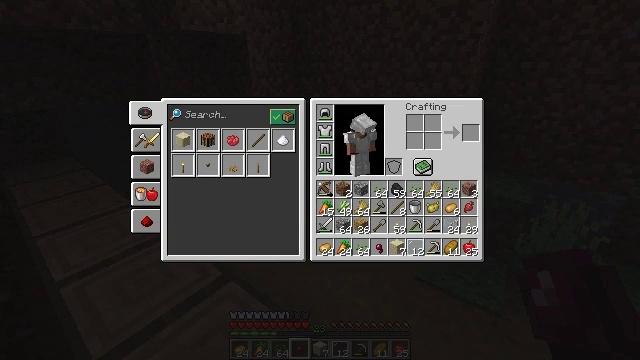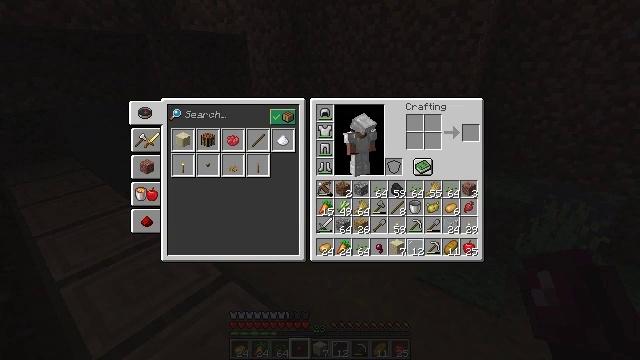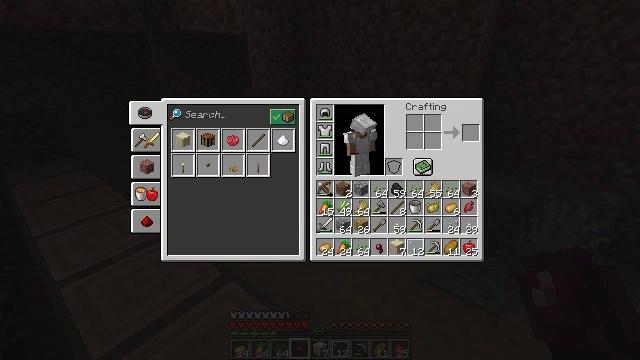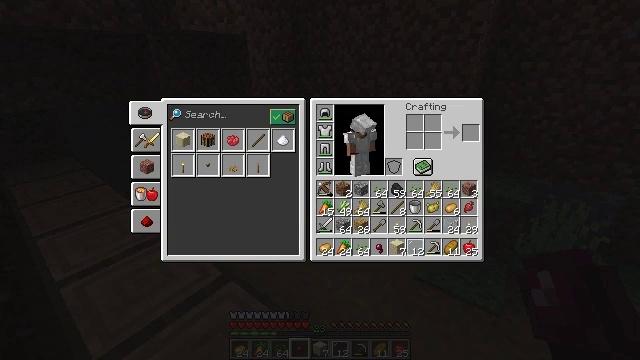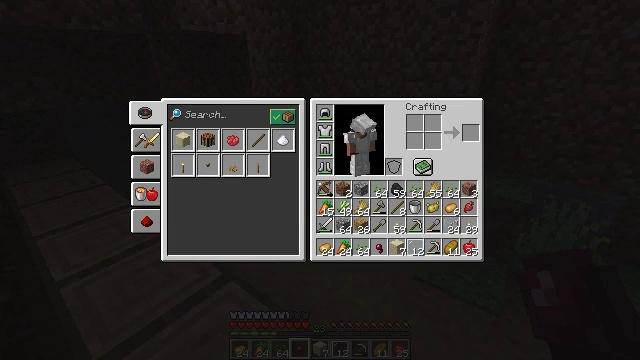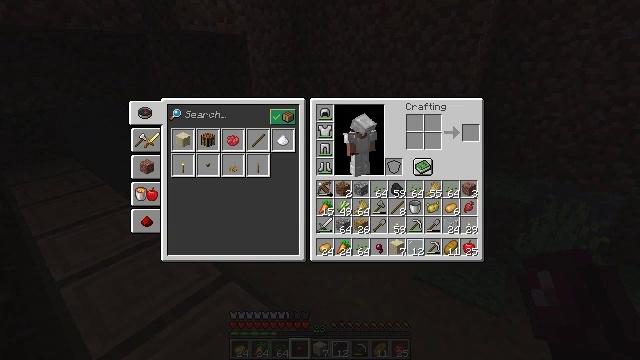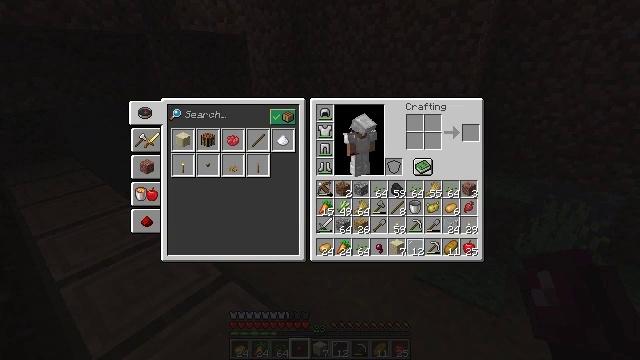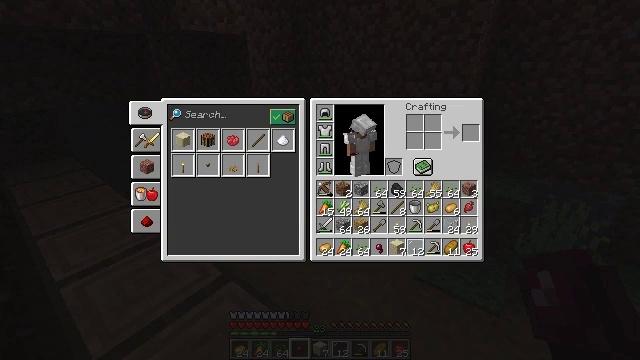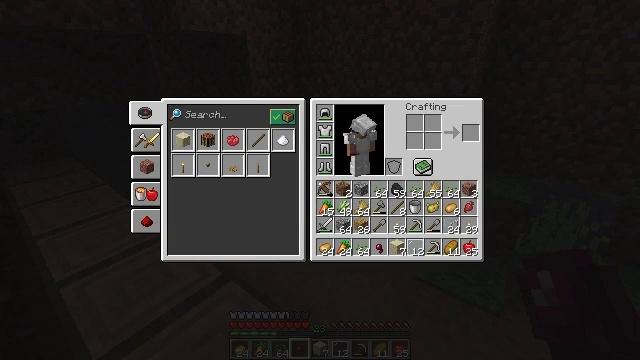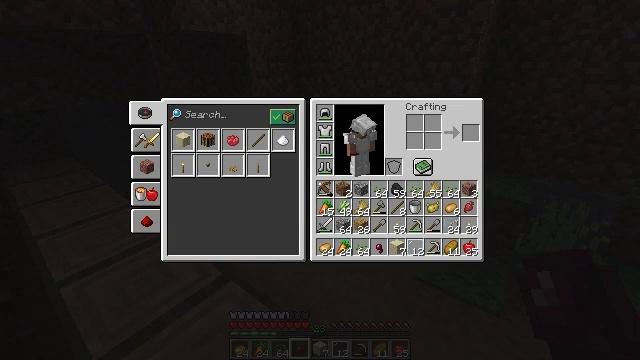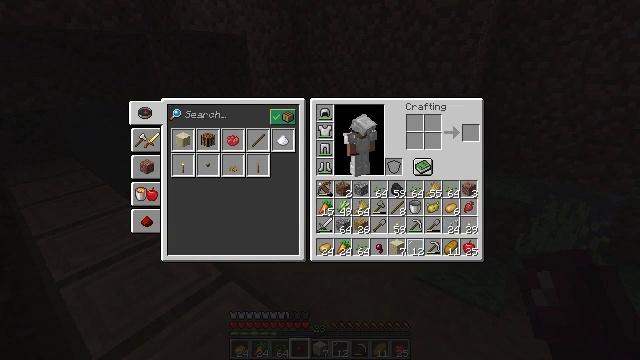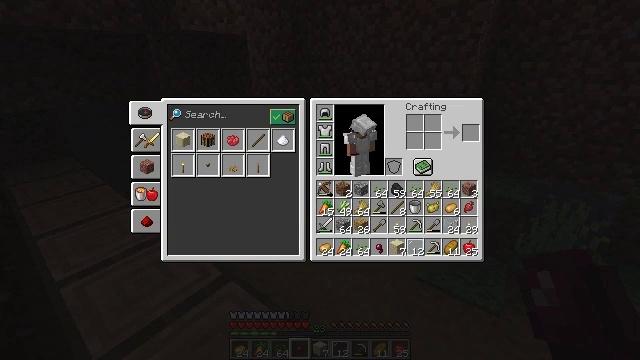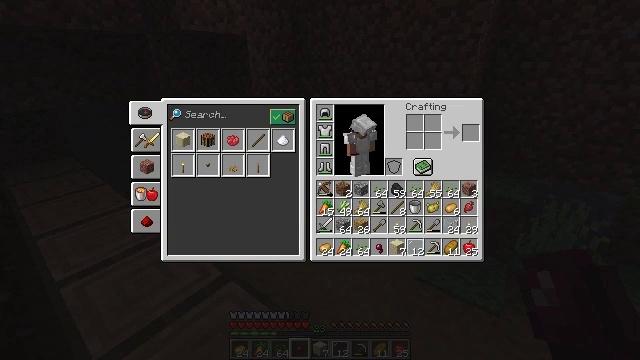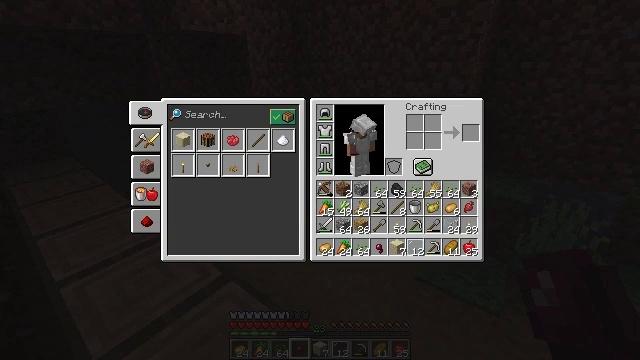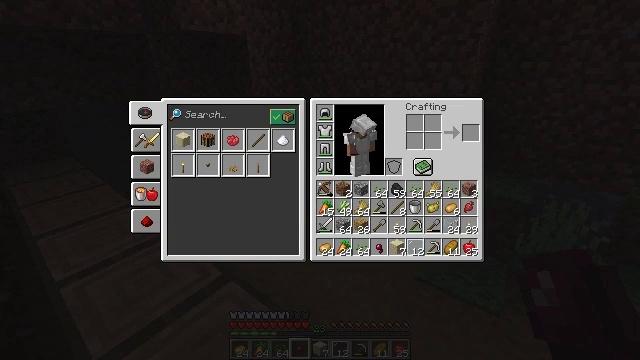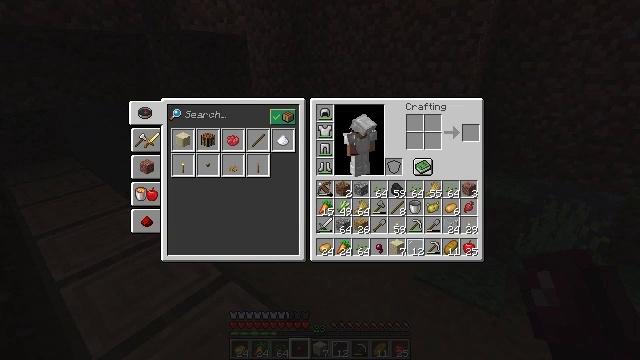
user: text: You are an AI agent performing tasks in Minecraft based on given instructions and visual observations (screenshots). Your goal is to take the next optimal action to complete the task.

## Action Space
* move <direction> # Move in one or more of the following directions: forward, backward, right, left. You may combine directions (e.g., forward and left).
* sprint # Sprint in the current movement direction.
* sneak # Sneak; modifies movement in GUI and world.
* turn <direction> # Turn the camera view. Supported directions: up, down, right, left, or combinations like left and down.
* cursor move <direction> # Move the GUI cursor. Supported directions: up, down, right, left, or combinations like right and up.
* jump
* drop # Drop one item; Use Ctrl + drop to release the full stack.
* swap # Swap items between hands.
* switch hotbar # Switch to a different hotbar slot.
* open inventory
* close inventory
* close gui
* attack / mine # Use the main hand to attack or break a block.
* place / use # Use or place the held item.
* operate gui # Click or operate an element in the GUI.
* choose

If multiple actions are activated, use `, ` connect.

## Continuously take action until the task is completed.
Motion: motion action
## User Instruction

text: Remove a poisonous potato from the inventory.
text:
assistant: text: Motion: no_op
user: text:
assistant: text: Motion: no_op
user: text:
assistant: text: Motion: no_op
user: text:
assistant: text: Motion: no_op
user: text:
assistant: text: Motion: no_op
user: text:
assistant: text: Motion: no_op
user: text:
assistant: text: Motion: no_op
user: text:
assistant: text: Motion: no_op
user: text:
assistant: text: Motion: no_op
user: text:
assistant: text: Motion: no_op
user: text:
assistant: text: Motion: no_op
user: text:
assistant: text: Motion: no_op
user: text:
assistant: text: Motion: no_op
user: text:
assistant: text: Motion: no_op
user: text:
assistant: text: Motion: no_op
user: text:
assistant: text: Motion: no_op
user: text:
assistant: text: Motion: no_op
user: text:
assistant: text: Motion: no_op
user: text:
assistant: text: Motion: no_op
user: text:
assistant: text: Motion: cursor move left and up
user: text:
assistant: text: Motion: no_op
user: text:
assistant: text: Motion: no_op
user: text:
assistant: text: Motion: no_op
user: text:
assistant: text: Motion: no_op
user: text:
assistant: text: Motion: no_op
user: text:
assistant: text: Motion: no_op
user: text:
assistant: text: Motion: no_op
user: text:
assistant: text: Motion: no_op
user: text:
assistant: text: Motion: no_op
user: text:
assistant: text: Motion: no_op